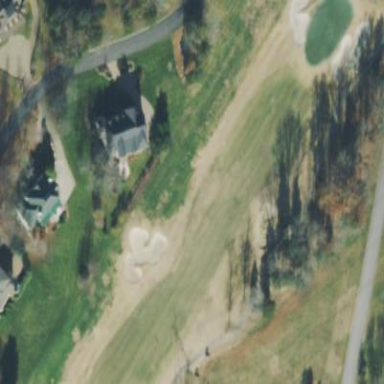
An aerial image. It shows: Golf fairway surrounded by grass.